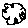
Label: cloud